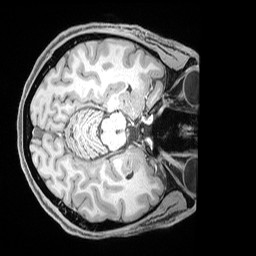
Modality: T1w
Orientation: axial
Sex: male
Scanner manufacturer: siemens
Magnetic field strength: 3 T
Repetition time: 2.53 s
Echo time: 0.00169 s